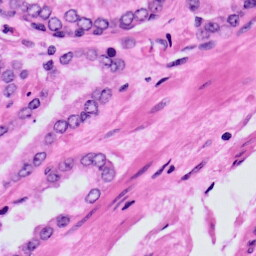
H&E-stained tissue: Prostate